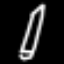
Label: pencil